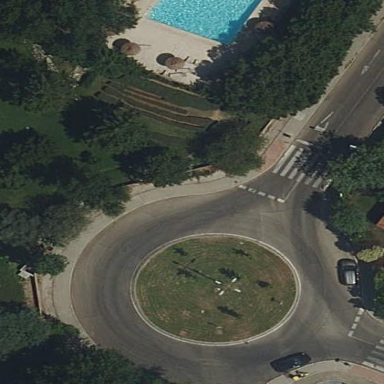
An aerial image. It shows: Roundabout on residential road.